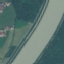
Land use / land cover class: River